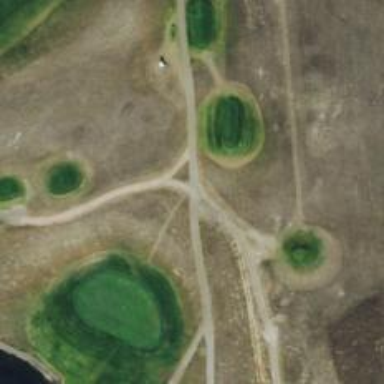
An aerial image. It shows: Footway that serves as golf path.